Field crop: tomato
Growth stage: 1
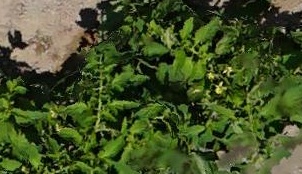
Species: tomato